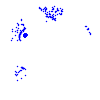
Particle: pion